Question: React Native: Add/Remove input field on click of a button:
When a user click Add, I want a new input field to be added.
How could you do it? The information is saved in a Firebase database
I have found information in react js but not in react native

Function to validate fields and send to Firebase:
'''
constructor(props) {
super(props);
this.state = {
Cbusto: "",
Ccintura: "",
Ccadera: "",
};
}
validate() {
if (
this.state.Cbusto == "" &&
this.state.Ccintura == "" &&
this.state.Ccadera == ""
) {
alert("empty fields");
} else if (this.state.Cbusto == "") {
alert("empty fields");
} else if (this.state.Ccintura == "") {
alert("empty fields");
} else if (this.state.Ccadera == "") {
alert("empty fields");
} else {
firebase.database().ref("medidas/").push({
Cbusto: this.state.Cbusto,
Ccintura: this.state.Ccintura,
Ccadera: this.state.Ccadera,
});
alert("Medidas guardadas");
this.props.navigation.navigate("DatosCli", {
Cbusto: this.state.Cbusto,
Ccintura: this.state.Ccintura,
Ccadera: this.state.Ccadera,
id: this.props.route.params.id,
});
}
}
'''
Render:
'''
render() {
return (
<ScrollView>
<View style={styles.container}>
<Text style={styles.texto}> Contorno busto/cm</Text>
<View style={styles.input}>
<TextInput
keyboardType={"numeric"}
onChangeText={(text) => this.setState({ Cbusto: text })}
></TextInput>
</View>
<Text style={styles.texto}> Contorno cintura/cm</Text>
<View style={styles.input}>
<TextInput
keyboardType={"numeric"}
onChangeText={(text) => this.setState({ Ccintura: text })}
></TextInput>
</View>
<Text style={styles.texto}> Contorno cadera/cm</Text>
<View style={styles.input}>
<TextInput
keyboardType={"numeric"}
onChangeText={(text) => this.setState({ Ccadera: text })}
></TextInput>
</View>
<View style={styles.flex}>
<View style={styles.ButtonAdd}>
<Button title="Add input" color="#B13682"></Button>
</View>
<View style={styles.ButtonDelete}>
<Button title="delete input" color="#B13682"></Button>
</View>
</View>
<View style={styles.otro}>
<Button
title="Send"
color="#B13682"
onPress={() => {
this.validate();
}}
></Button>
</View>
</View>
</ScrollView>
);
}
'''
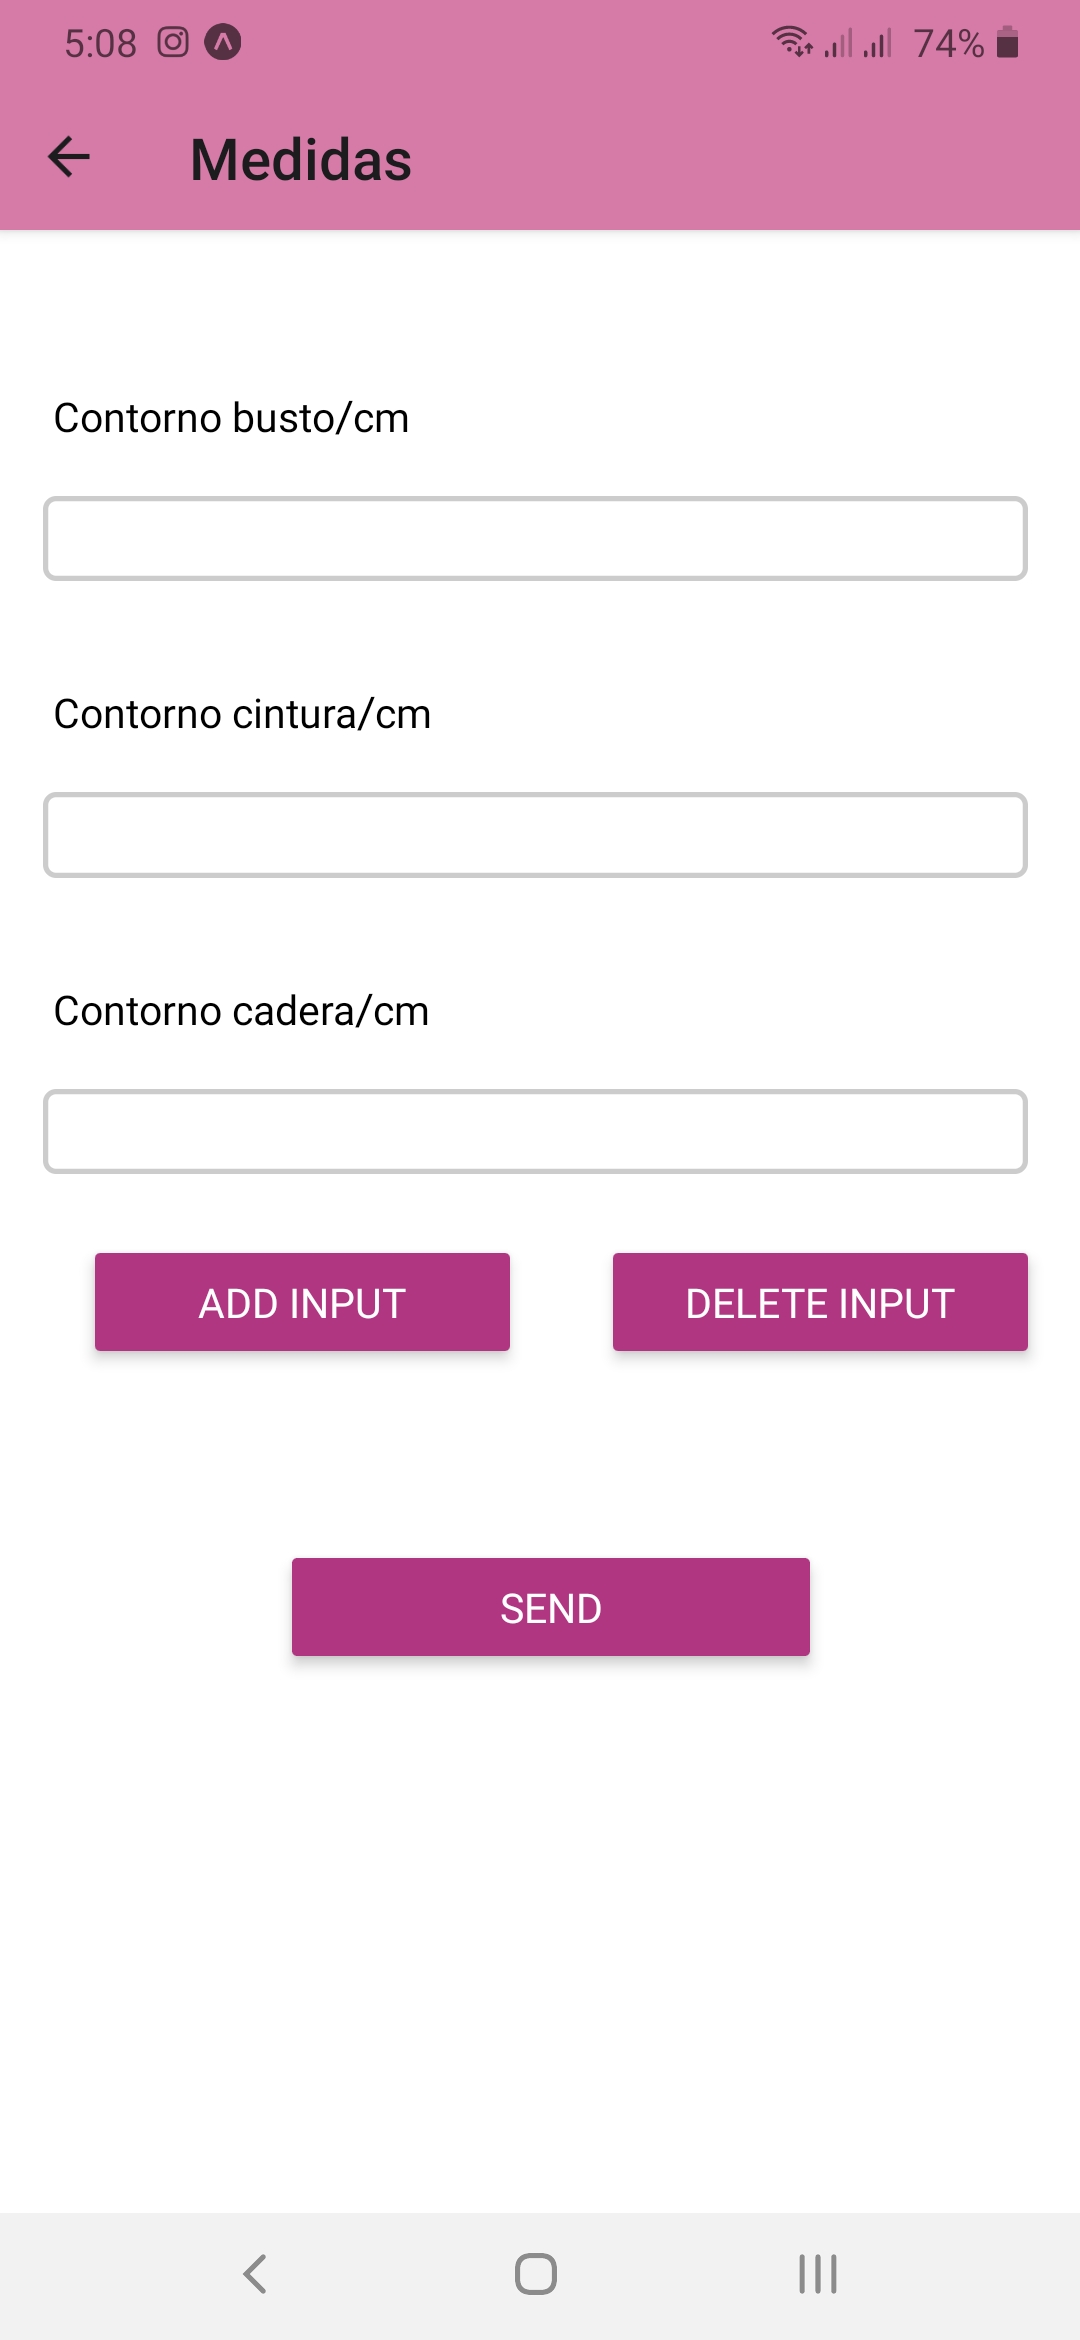
Answer: is solved by creating a component in a new file that is then imported into the main view
Code for the component:
'''
render(){
return(
<View>
<Text>prueba:{this.props.item.text}</Text>
<View style={styles.input}>
<TextInput></TextInput>
</View>
</View>
)
}
'''
then, in the overview
import the component:
'''
import Campo from "./campoInput";
'''
we create a state:
'''
valueArray:[]
'''
then the function that is called by pressing the add field button
'''
agregarCampo = () => {
this.addNewEle = true;
const newlyAddedValue = { text: "prueba" };
this.setState({
valueArray: [...this.state.valueArray, newlyAddedValue],
});
};
'''
and finally in the render we go through the valueArray and return the component
'''
<View style={{ flex: 1, padding: 4 }}>
{this.state.valueArray.map((ele) => {
return <Campo item={ele}
onChangeText={(text) => this.setState({ info: text })}
/>;
})}
</View>
<View style={styles.ButtonAdd}>
<Button
title="Add input"
color="#B13682"
onPress={this.agregarCampo}
></Button>
</View>
'''